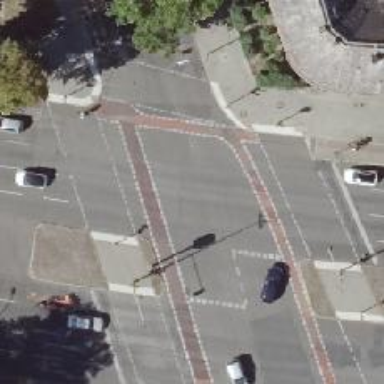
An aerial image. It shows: Road with traffic signals.